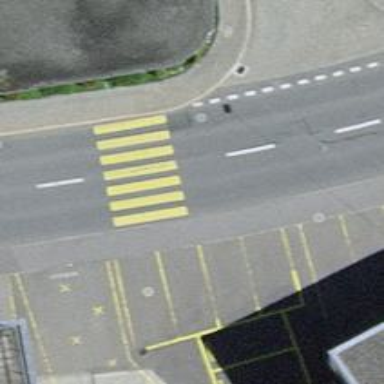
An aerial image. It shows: Zebra crossing on the road.